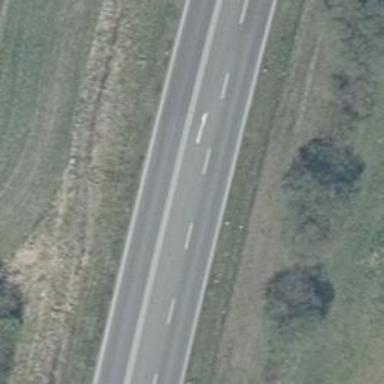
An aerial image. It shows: Asphalt motorway of trunk classification.